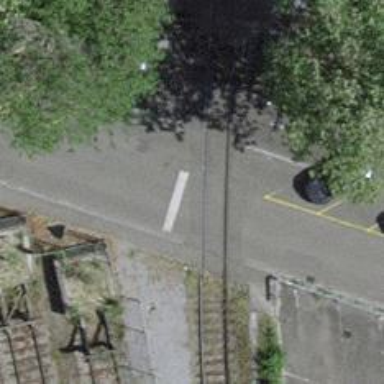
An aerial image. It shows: Railway level crossing.